Question:
I've detected that the textLabels of UITableViewCell are using too much memory. How can I release them?
Using weak reference for the string it display and autorelease pool doesn't help, here is my source code of cellForRowAtIndexPath method:
'''
- (UITableViewCell *)tableView:(UITableView *)tableView cellForRowAtIndexPath:(NSIndexPath *)indexPath
{
static NSString *cellID = @"cell";
UITableViewCell *cell = [tableView dequeueReusableCellWithIdentifier:cellID];
if (cell == nil)
{
cell = [[UITableViewCell alloc] initWithStyle:UITableViewCellStyleDefault reuseIdentifier:cellID];
}
@autoreleasepool
{
//text
__weak NSString *text = @"Home";
cell.textLabel.text = text;
//image
cell.imageView.image = nil;
//load image asynchronous
dispatch_queue_t queue = dispatch_get_global_queue(DISPATCH_QUEUE_PRIORITY_HIGH, 0);
dispatch_async(queue, ^(void)
{
NSString *urlStr = @"http://st.vitalk.vn/img/2015/4_13/tulinh_2kjp5i61imfp7_vitalk_9927e8_0x122_max.jpg";
NSURL *url = [NSURL URLWithString:urlStr];
NSURLRequest *request = [NSURLRequest requestWithURL:url];
[NSURLConnection sendAsynchronousRequest:request
queue:[NSOperationQueue mainQueue]
completionHandler:^(NSURLResponse *response, NSData *data, NSError *error)
{
UIImage *image = [UIImage imageWithData:data];
if (image)
{
dispatch_async(dispatch_get_main_queue(), ^{
cell.imageView.image = image;
[cell setNeedsLayout];
});
}
}];
});
}
return cell;
}
'''
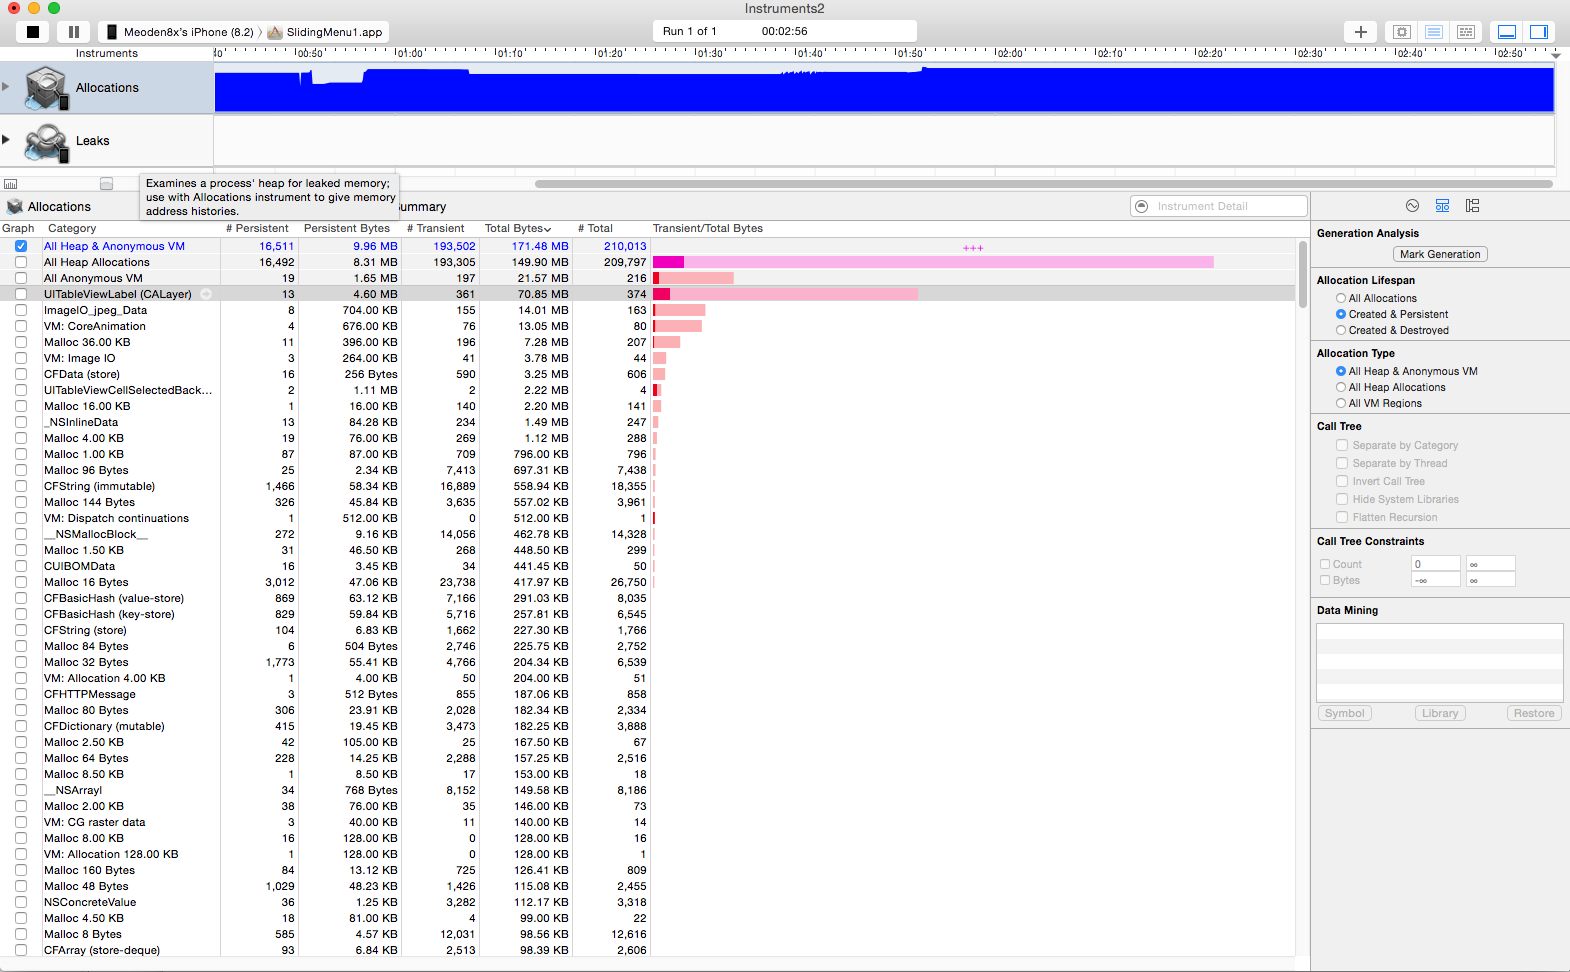
Answer: There's nothing in that instruments profile that strikes me as a memory issue. There's a lot of allocations, but only 4.6mb of actual memory used by the labels. UITableView does a lot of stuff behind the scenes to keep memory usage down, so unless you're keeping explicit references to cells or their subviews, I'd put the number of allocations down to UITableView housekeeping.
I'd definitely remove all of the code around autoreleasepools, weak references and GCD as it's unnecessary, and then only look at memory usage if you start to notice issues such as the memory usage of your app consistently climbing as you navigate around the app, or the app starts being killed by the OS because of its memory usage.